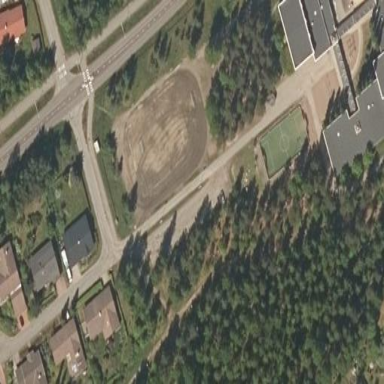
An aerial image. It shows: Parking lot with sandy surface.